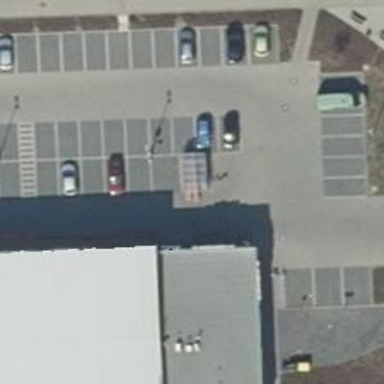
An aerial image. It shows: Parking space.